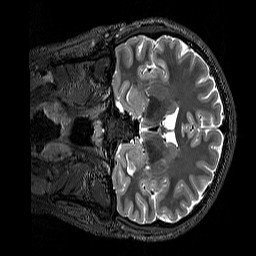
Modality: T2w
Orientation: coronal
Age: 26
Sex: male
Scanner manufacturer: siemens
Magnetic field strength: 3 T
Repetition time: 3.2 s
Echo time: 0.728 s